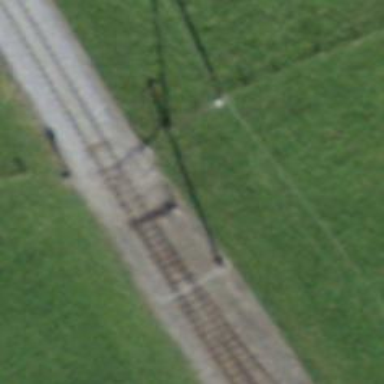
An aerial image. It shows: Railway switch.